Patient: sex F, age 35
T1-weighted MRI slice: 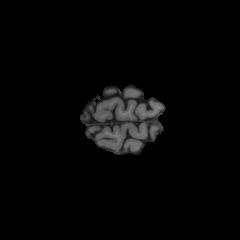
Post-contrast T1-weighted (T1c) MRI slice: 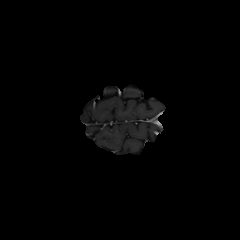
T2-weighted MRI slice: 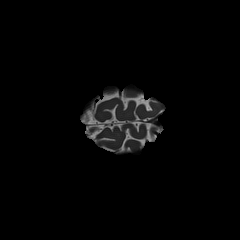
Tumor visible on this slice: no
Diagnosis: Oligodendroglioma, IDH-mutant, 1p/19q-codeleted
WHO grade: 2